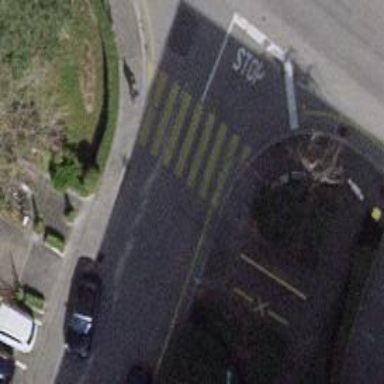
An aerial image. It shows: Asphalt sidewalk along the footway.